Field crop: tomato
Growth stage: 1
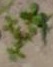
Species: portulaca